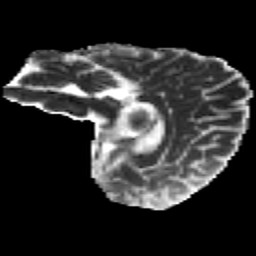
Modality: MD
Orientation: sagittal
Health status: healthy
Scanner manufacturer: philips
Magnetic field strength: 3 T
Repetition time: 9.75 s
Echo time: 0.092 s